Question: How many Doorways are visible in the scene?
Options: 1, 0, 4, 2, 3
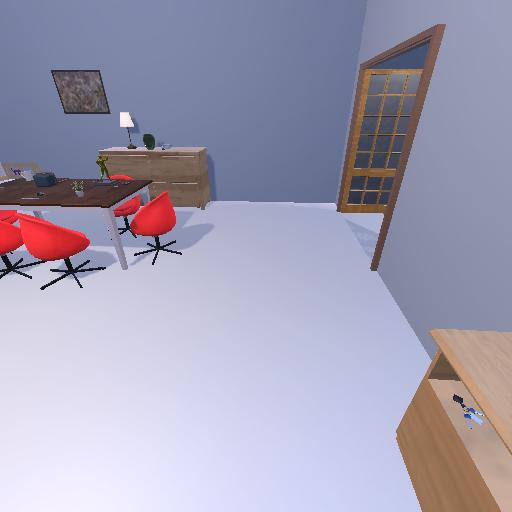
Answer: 1